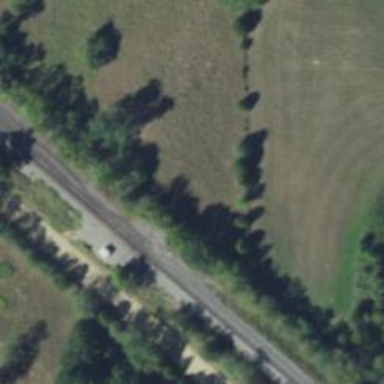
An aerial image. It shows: Railway spur junction.